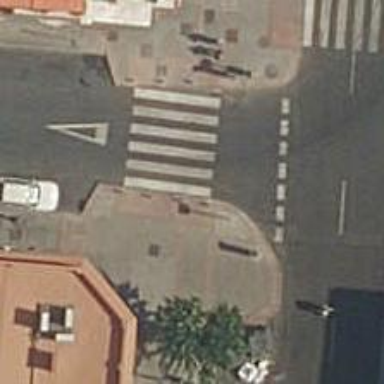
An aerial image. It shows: Road with traffic signals and zebra crossing with traffic signals.